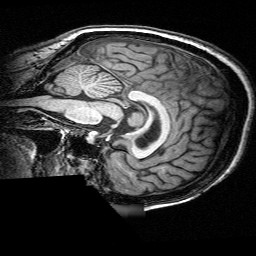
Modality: T1w
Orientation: sagittal
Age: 70
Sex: female
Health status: ill
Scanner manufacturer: siemens
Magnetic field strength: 3 T
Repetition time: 0.0025 s
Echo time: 0.00336 s